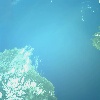
Label: water